九年级 · 组合数学
(本小题8.0分)

(1)课本再现: 教材中小颖为学校联欢会设计了一个 “配紫色” 的游戏, 若转盘 $A$ 转出了红色, 转盘 $B$转出了蓝色, 就可以配成紫色.小贤和小明受到启发, 也制作了两个 “配紫色” 的游戏转盘(如图1),规则如下: 如图, $A, B$ 是两个可以自由转动的转盘, 两人分别转动两个转盘, 若其中一个转盘转出红色, 另一个转盘转出蓝色, 那么就能配成紫色.若配成紫色, 则小贤赢, 否则小明赢.这个游戏对双方公平吗? 请说明理由.

A

$B$

A

$B$

图1

图2

(2)知识应用: 在(1)中规则不变的情况下, 请你在图 2 中设计一个游戏, 使转动两个转盘能配成紫色的概率为 $\frac{1}{3}$.

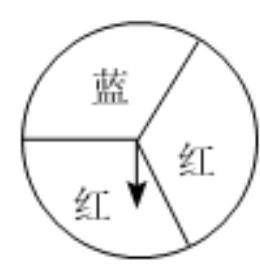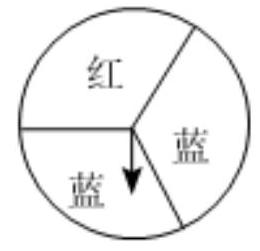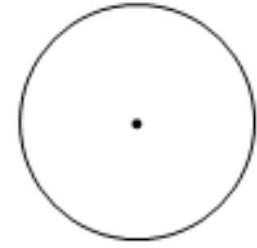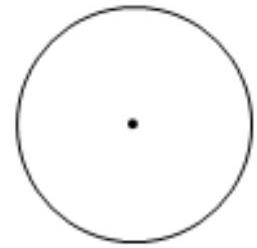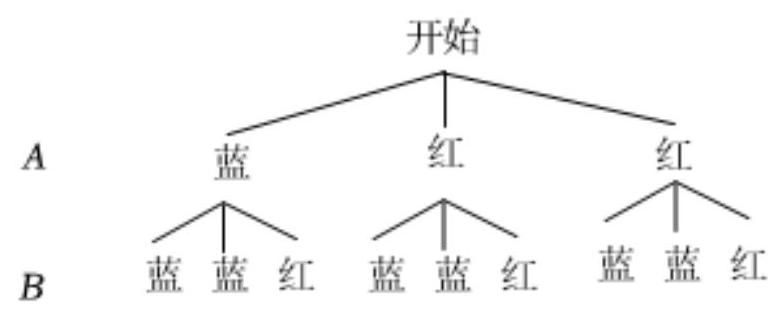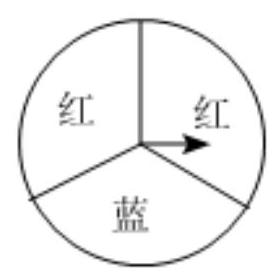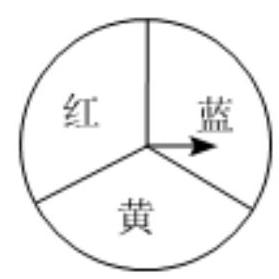
答案: 解: (1)不公平.

根据题意画树状图如下:

由树状图可知共有 9 种等可能的结果, 其中能配成紫色的结果有 5 种,则小贤赢的概率是 $\frac{5}{9}$, 小明赢的概率是 $\frac{4}{9}$.

$\because \frac{5}{9}>\frac{4}{9}$,

$\therefore$ 这个游戏对双方不公平.

(2)由题意得, 只要两次转动结果红蓝占比 $\frac{1}{3}$ 即可, 设计如图所示:

A

B

解析: (1)根据题意画树状图列出所有等可能结果, 找出配成紫色的情况数, 再根据概率公式求出小颖和小明赢的概率, 然后进行比较, 得出游戏不公平;

(2)根据(1)的结果和规则进行重新设计, 即可得出答案.

本题考查的是游戏公平性的判断, 判断游戏公平性就要计算每个事件的概率, 概率相等就公平, 否则就不公平, 用到的知识点为: 概率=所求情况数与总情况数之比.